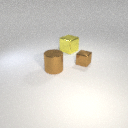
large brown metal cylinder to the left of large yellow metal cube